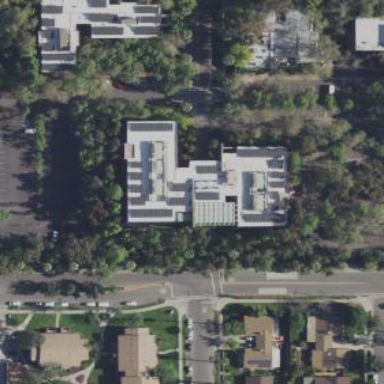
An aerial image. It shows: Office building used for office purposes.